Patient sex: M
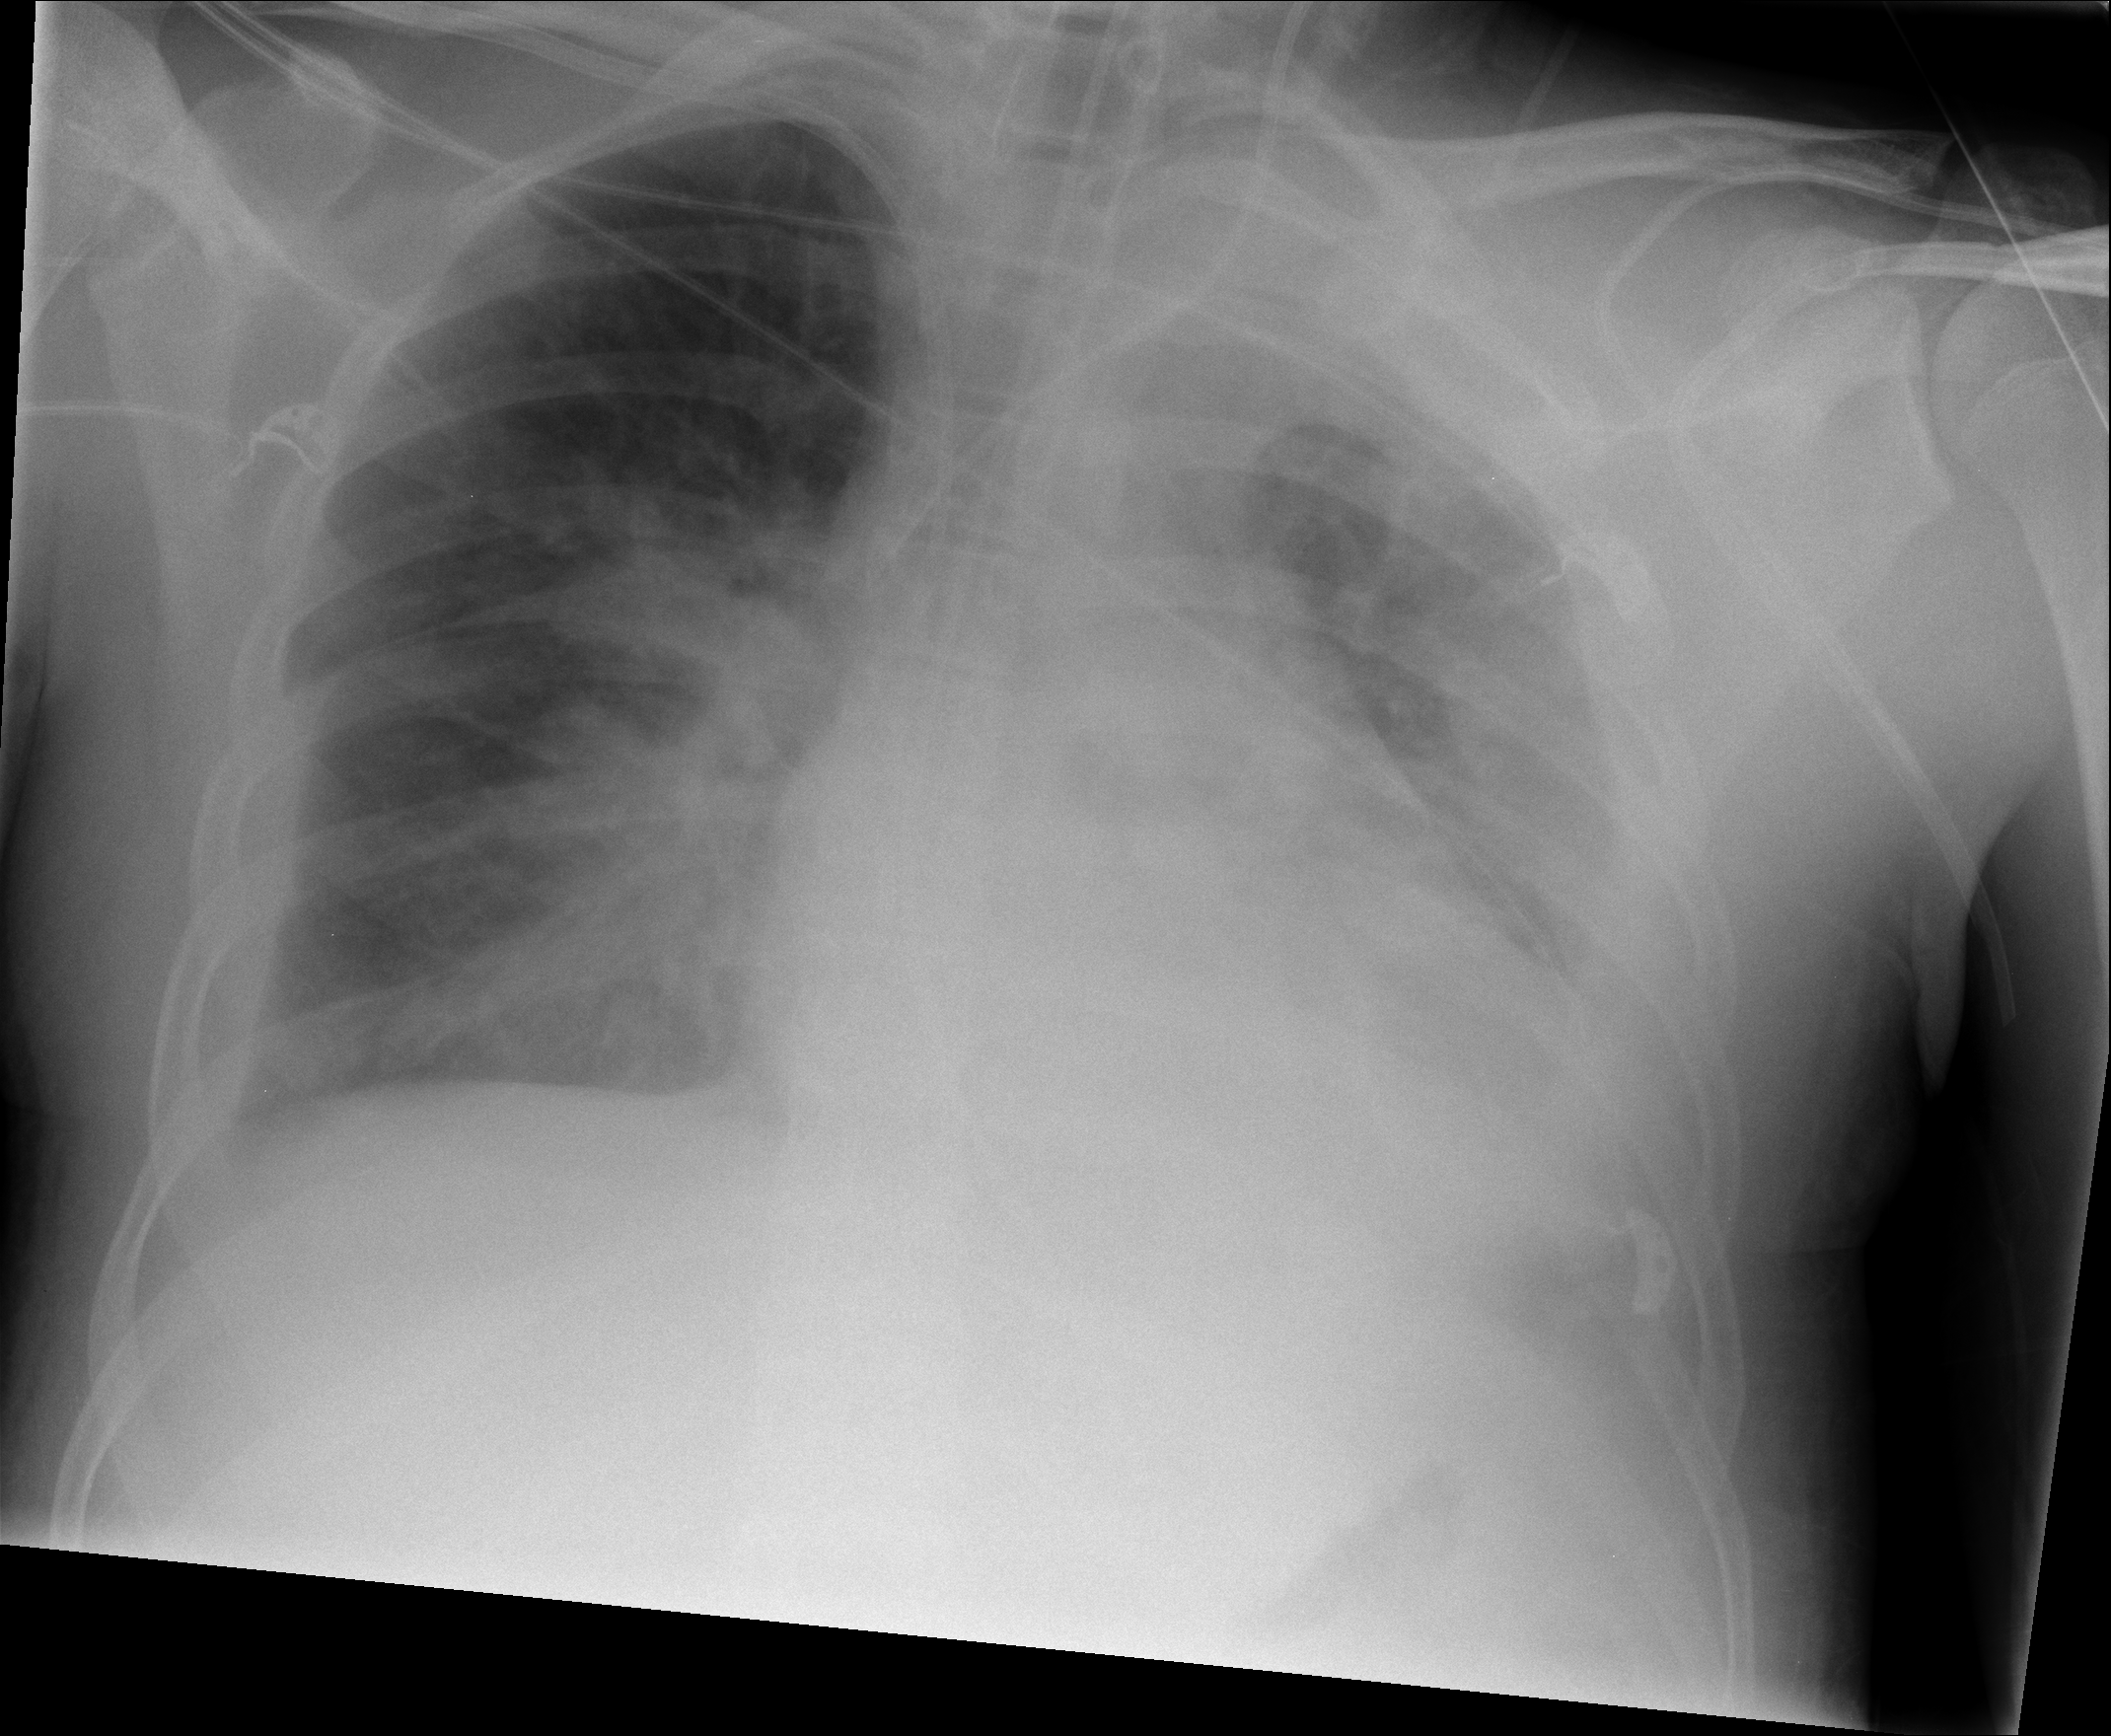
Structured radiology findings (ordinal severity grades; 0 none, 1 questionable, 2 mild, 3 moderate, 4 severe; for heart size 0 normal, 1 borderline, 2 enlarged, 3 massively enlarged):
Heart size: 1
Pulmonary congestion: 0
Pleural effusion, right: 2
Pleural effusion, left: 4
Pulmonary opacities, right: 3
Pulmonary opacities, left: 3
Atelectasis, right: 2
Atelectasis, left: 3